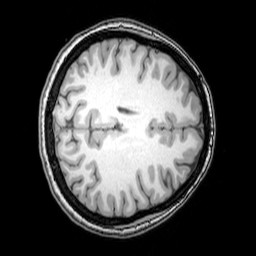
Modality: T1w
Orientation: axial
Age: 25
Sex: female
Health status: healthy
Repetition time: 0.081 s
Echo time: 0.037 s